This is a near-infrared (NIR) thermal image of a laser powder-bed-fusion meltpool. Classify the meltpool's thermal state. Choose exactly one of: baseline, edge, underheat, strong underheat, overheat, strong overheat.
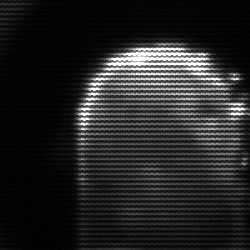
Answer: baseline